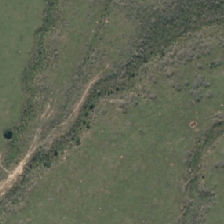
Land cover: low_producing_grassland